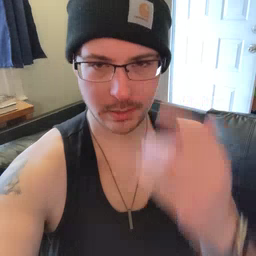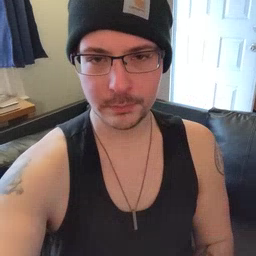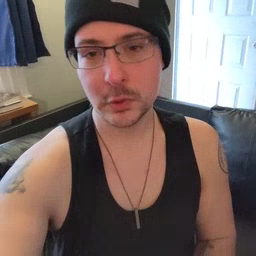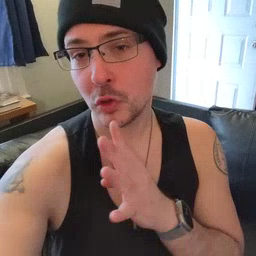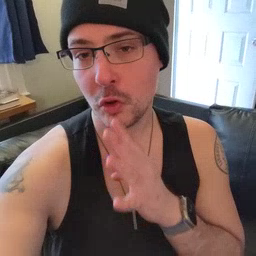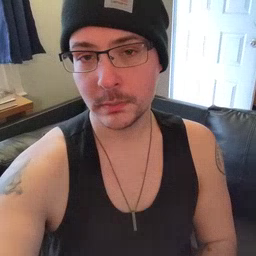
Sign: talk